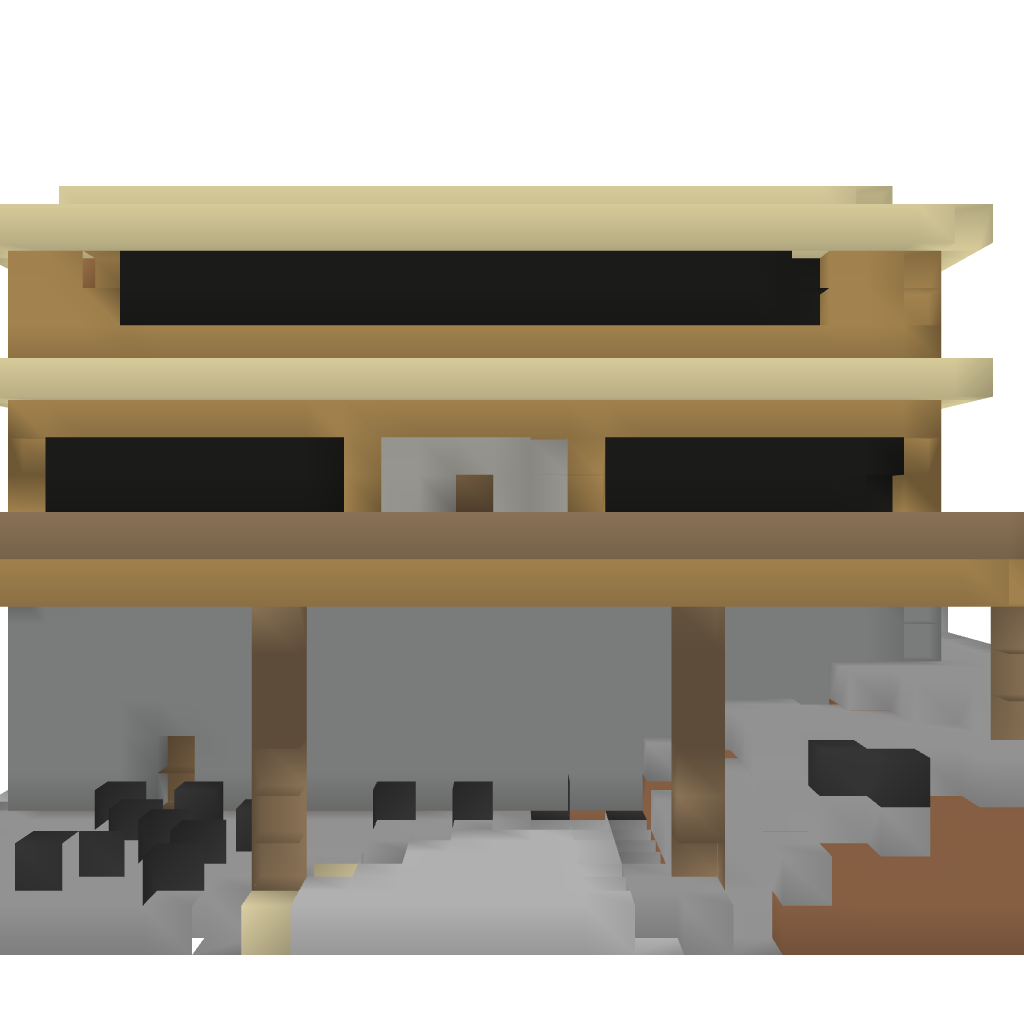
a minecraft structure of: Modern House